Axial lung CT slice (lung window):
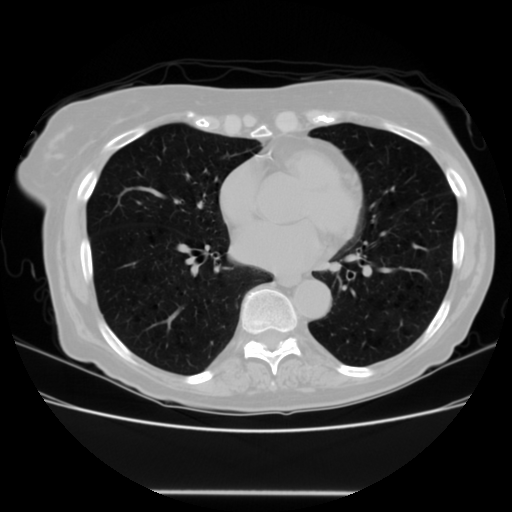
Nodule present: no